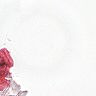
Metastatic tissue present: no